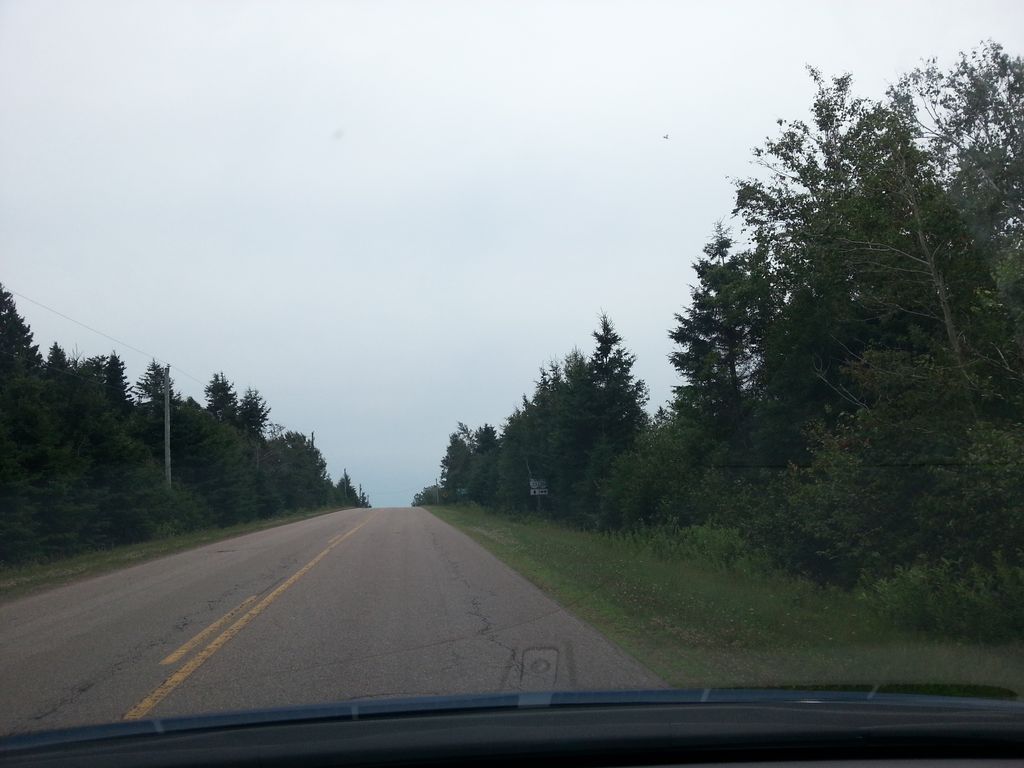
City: charlottetown